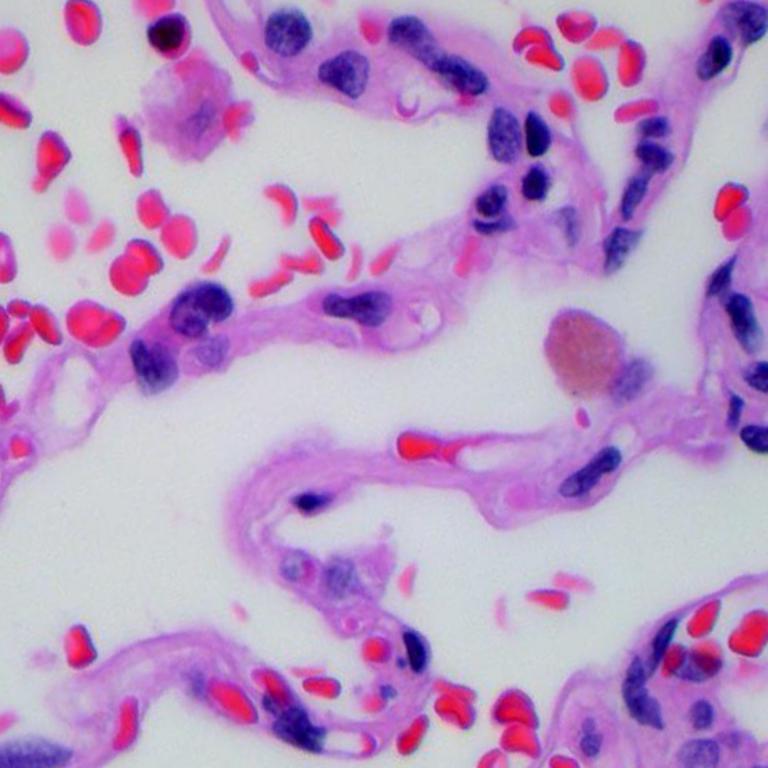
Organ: lung
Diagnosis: benign